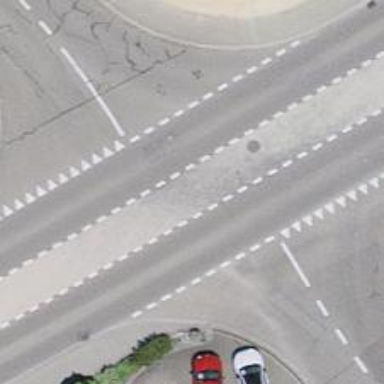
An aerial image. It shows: Secondary road with asphalt surface and sidewalks on both sides.